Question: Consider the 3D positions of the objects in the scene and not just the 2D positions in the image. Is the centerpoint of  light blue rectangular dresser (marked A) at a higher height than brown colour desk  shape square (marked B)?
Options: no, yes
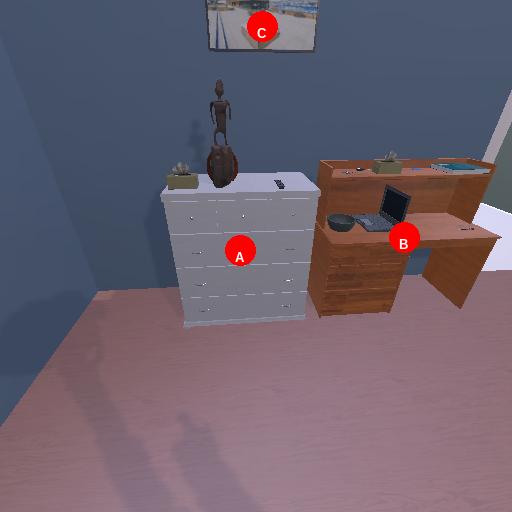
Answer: no